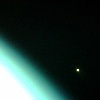
Label: space